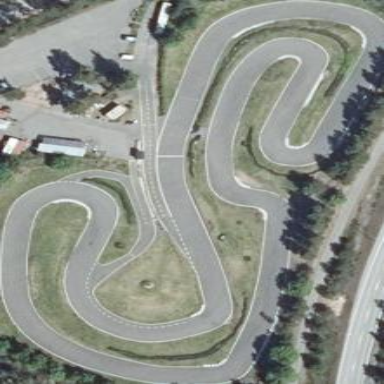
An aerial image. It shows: Karting raceway.